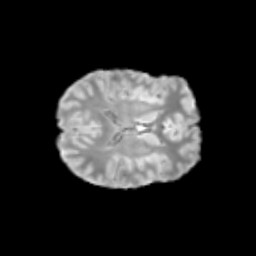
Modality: T2w
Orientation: axial
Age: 12
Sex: female
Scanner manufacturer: siemens
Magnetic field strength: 3 T
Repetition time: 3.8 s
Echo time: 0.07 s